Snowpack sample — Buffalo Mountain, Silverthorne, Colorado, USA (1/25/25, 10:11 AM MST)
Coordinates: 39.6222, -106.1139
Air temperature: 22 °F
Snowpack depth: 110 cm
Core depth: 10 cm
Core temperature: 46.4 °F
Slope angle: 12°, slope face: 102°
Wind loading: high
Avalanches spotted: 0
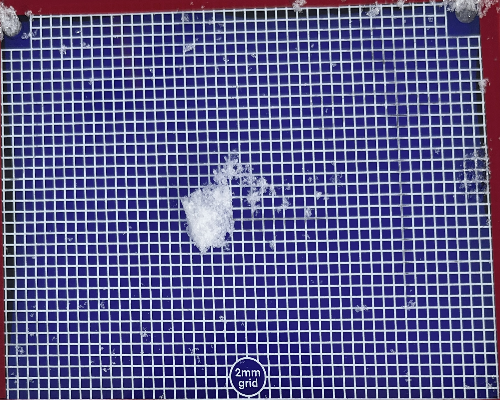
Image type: profile
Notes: No avalanches nearby, collected on the outskirts of a fire break 15 meters from the treeline, on way to Buffalo and Red Mountain